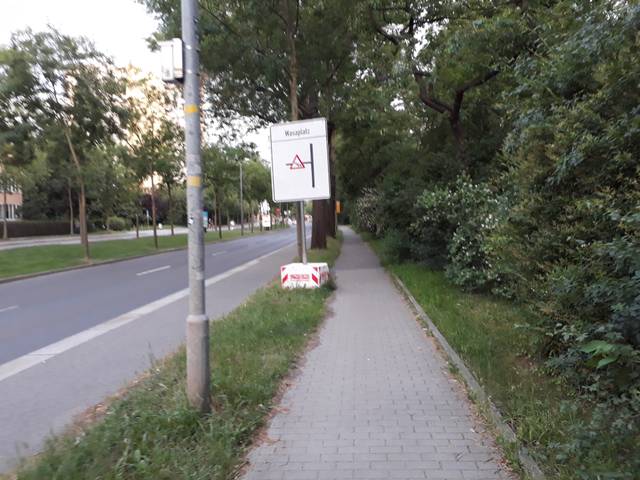
Region: Germany
Coordinates: 51.029, 13.753